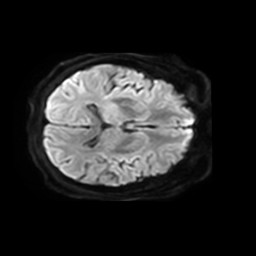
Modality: TRACE
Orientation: axial
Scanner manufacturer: philips
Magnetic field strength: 3 T
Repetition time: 3.756 s
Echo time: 0.05947 s